Brain MRI, t2w sequence, axial 2D slice.
Patient: age 52, sex M, weight 78 kg, height 1.78 m
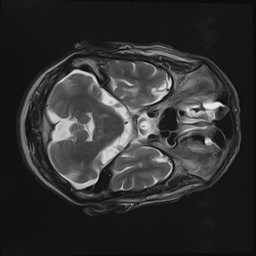